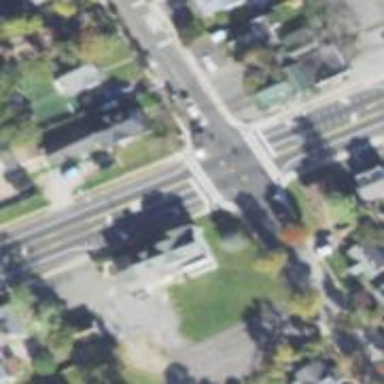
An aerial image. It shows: Unmarked road crossing.